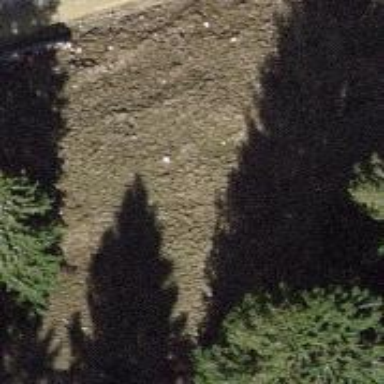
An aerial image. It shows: Single tag "natural: tree."